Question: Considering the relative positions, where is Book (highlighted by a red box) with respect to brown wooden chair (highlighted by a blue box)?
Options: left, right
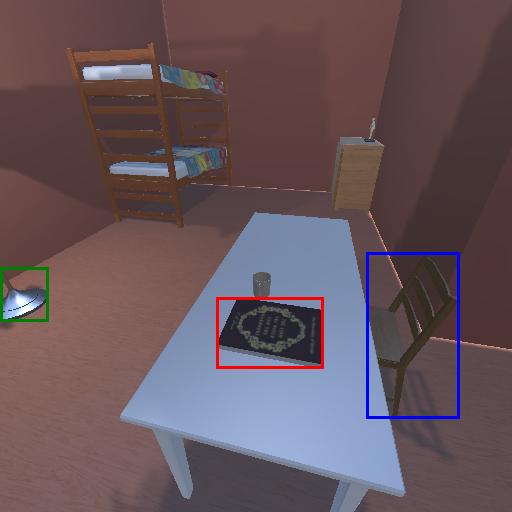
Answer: left